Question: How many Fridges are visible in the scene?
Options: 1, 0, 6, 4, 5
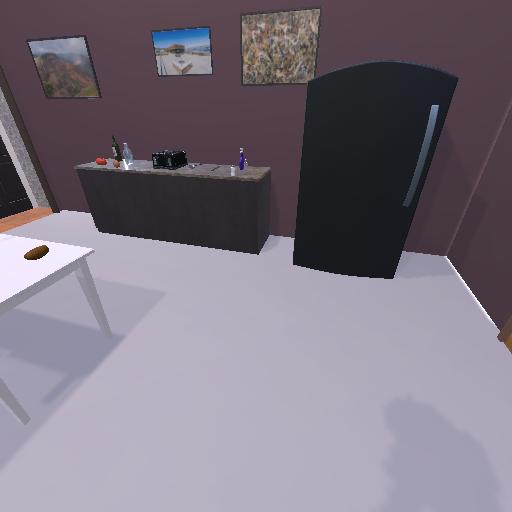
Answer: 1